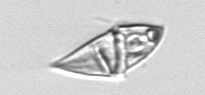
Label: Gyrodinium